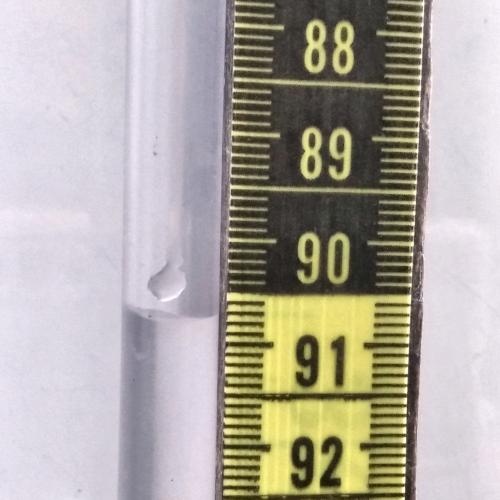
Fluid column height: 90.7 cm